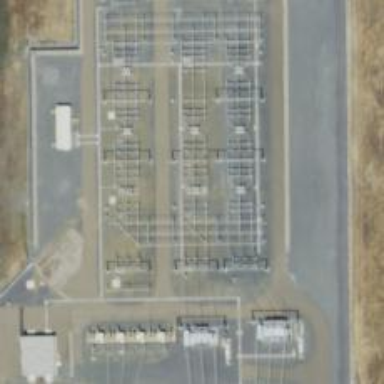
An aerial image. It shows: Switch for power supply.